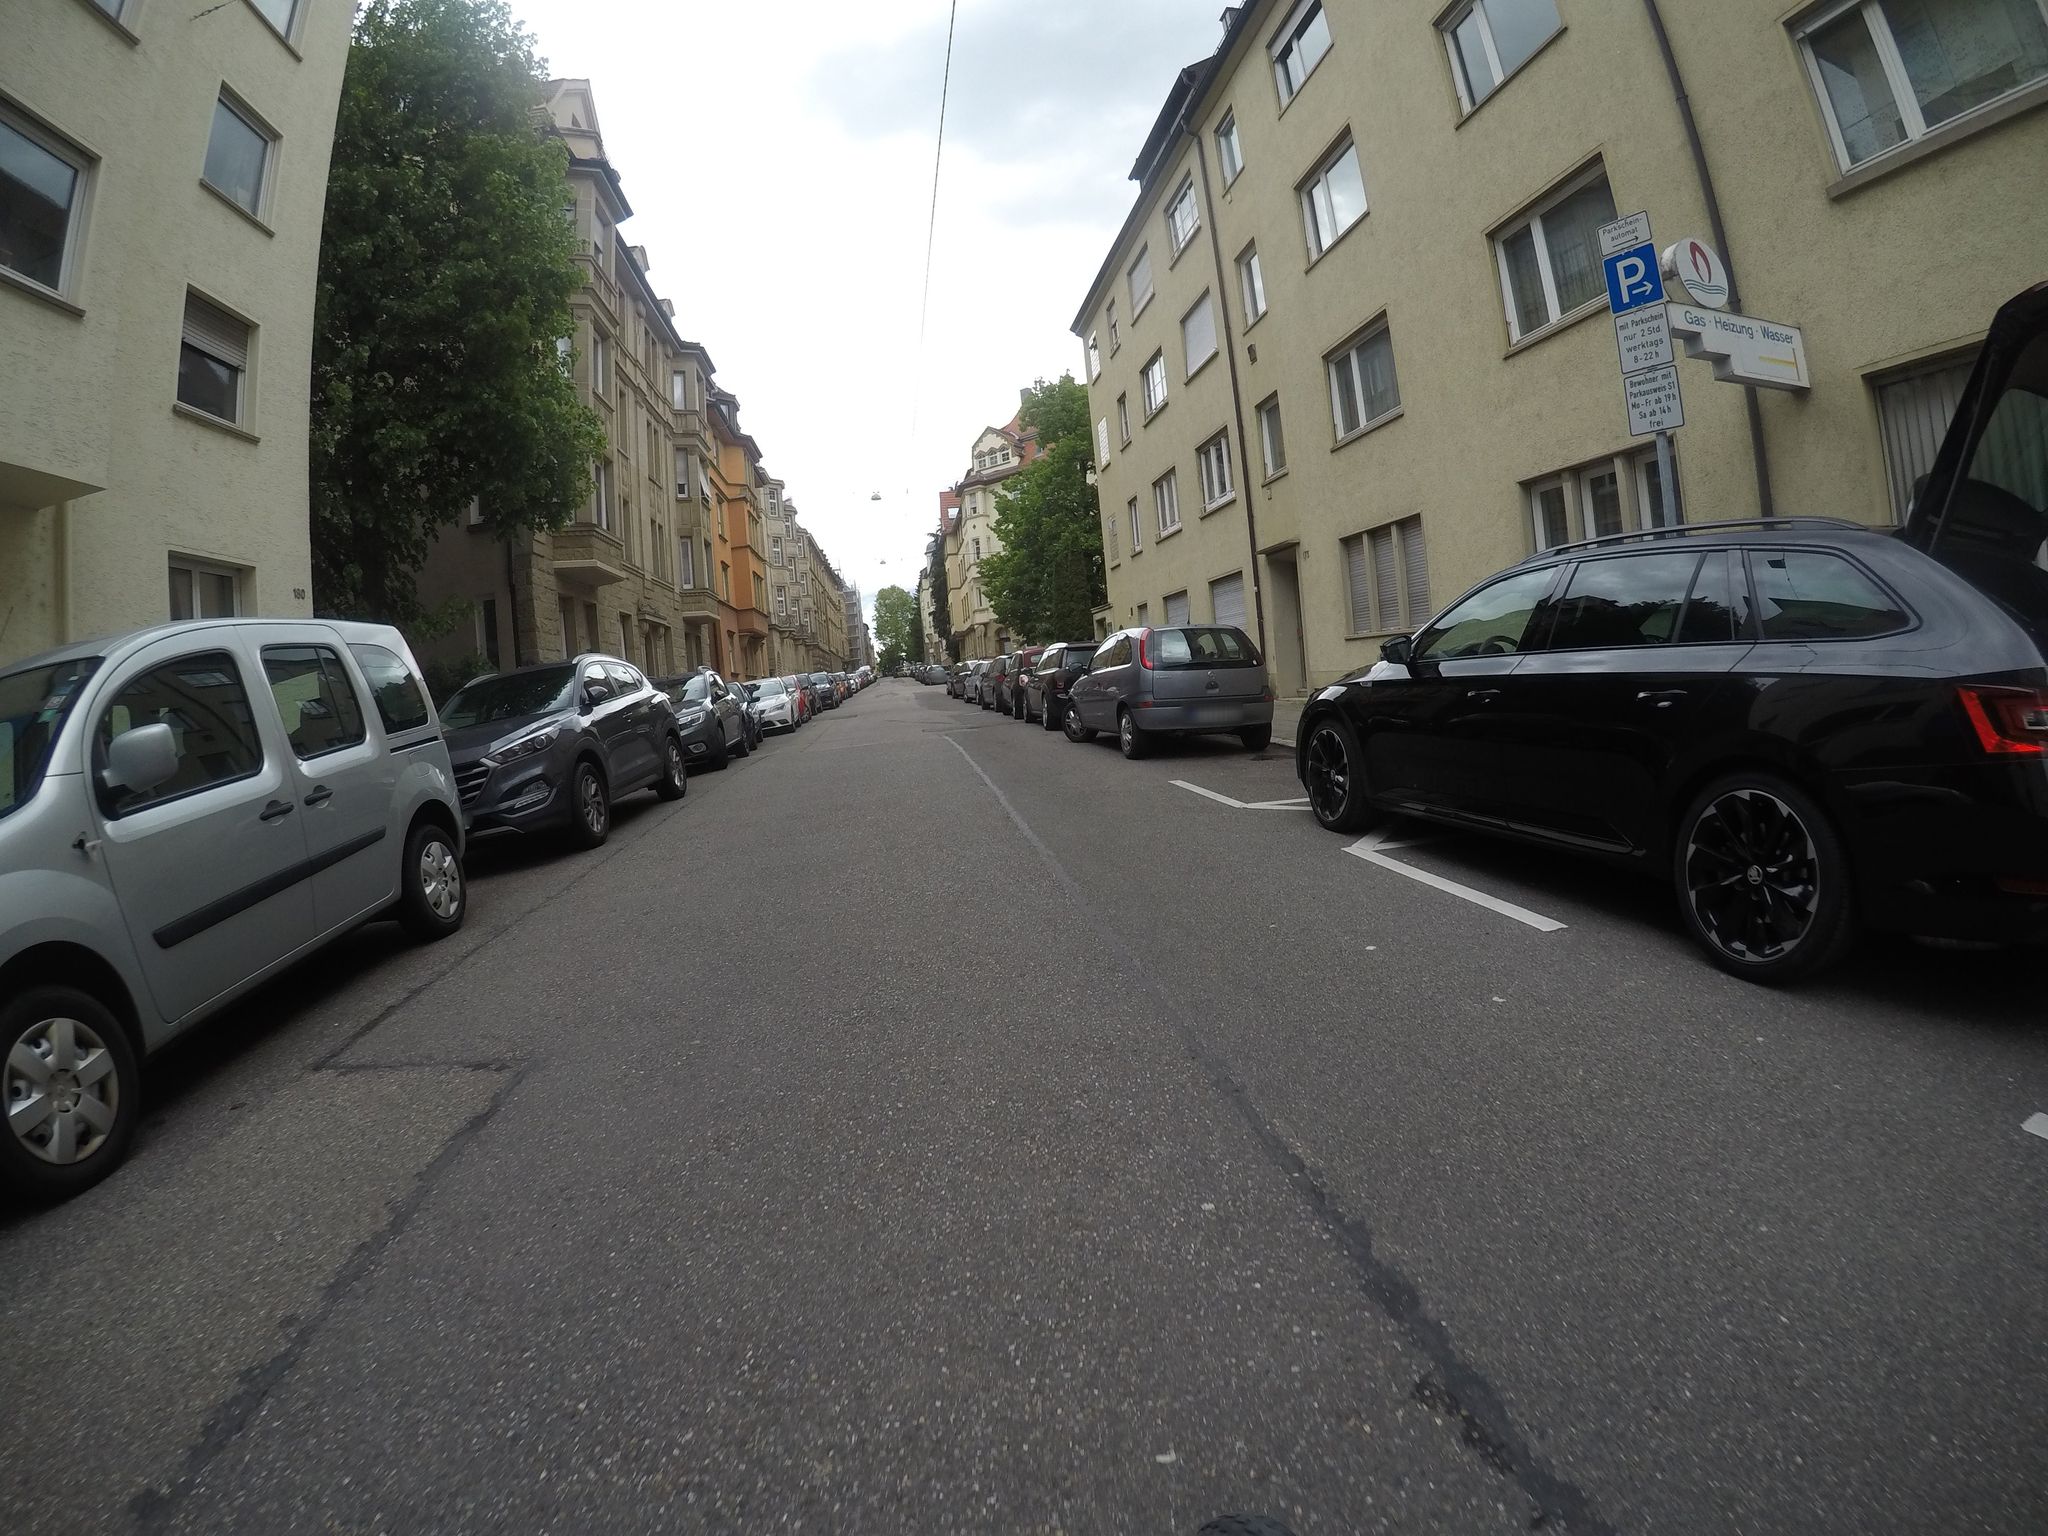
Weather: clear
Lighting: day
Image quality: good
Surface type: driving surface
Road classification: residential
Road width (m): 9
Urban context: urban centre
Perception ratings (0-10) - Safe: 6.48, Lively: 9.16, Beautiful: 9.48, Boring: 1.74, Depressing: 3.35, Wealthy: 8.36